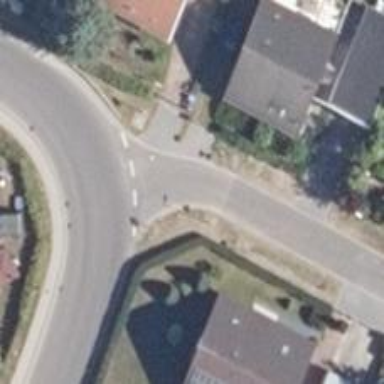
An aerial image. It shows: Road with "give way" sign.